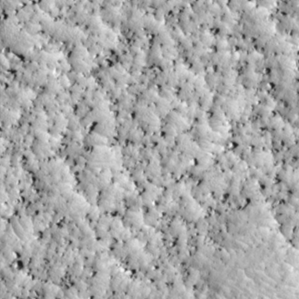
Label: non_frost